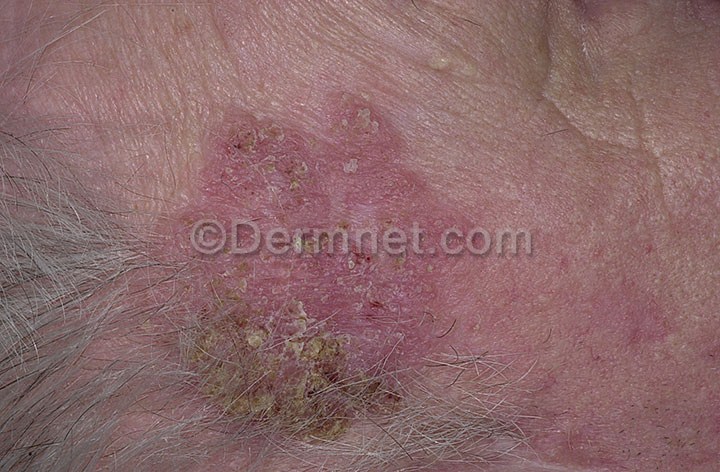
Disease: Actinic Keratosis Basal Cell Carcinoma and other Malignant Lesions